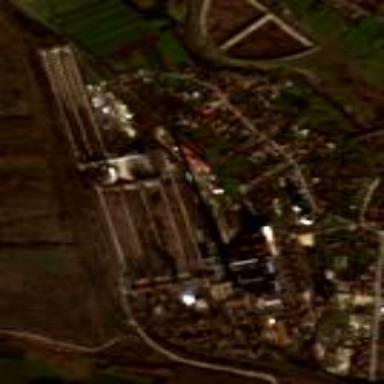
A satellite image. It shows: Industrial area with coal as the source for the plant.